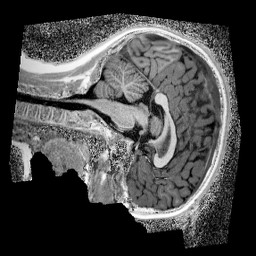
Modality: UNIT1_denoised
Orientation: sagittal
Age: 10
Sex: male
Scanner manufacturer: siemens
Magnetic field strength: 3 T
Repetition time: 4 s
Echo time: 0.00299 s